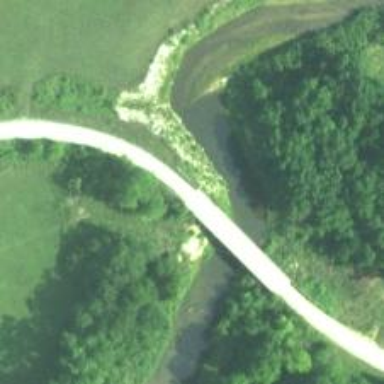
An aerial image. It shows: Residential road with bridge.